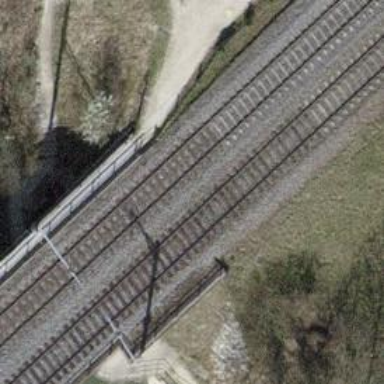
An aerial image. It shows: Railway bridge with electrified contact line. There is one track on the bridge.